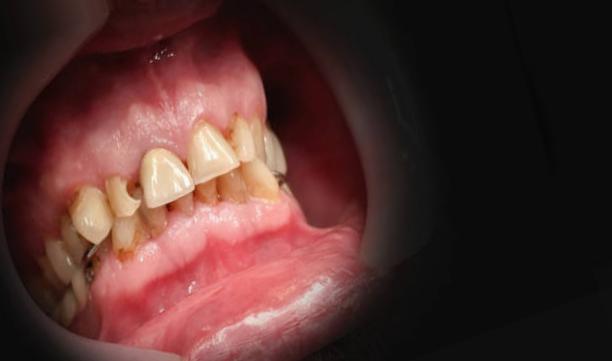
Condition: Caries